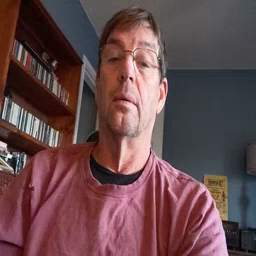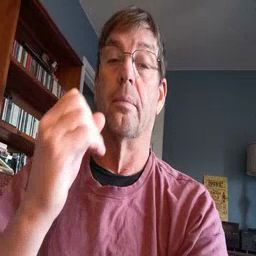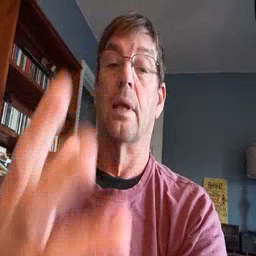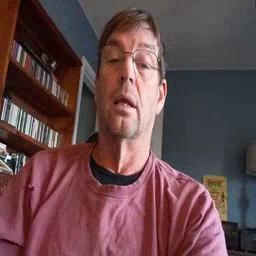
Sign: many